An envelope spectrum derived from a bearing vibration measurement is shown; the reference markers locate BPFO, BPFI, BSF and FTF for this bearing geometry and shaft speed. Based on the visible evidence, which condition applies: normal, inner_race, outer_race, ball?
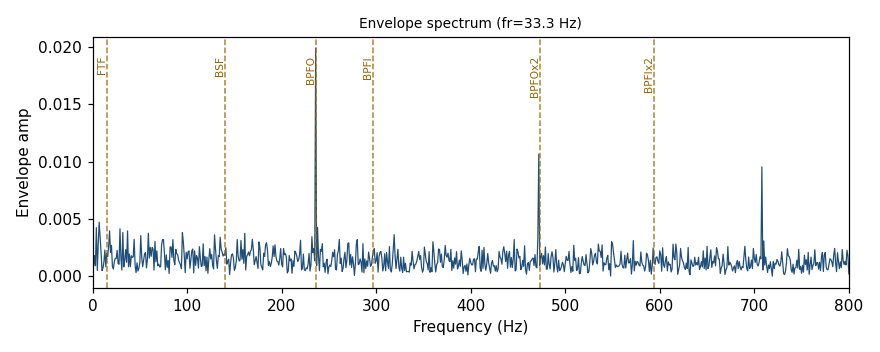
Answer: outer_race